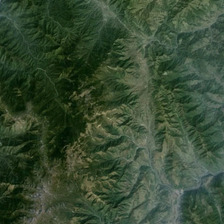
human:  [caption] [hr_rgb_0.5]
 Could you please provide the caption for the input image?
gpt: every mountain is very tall .

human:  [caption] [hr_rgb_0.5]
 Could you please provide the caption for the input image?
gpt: many rivers run down the hill .

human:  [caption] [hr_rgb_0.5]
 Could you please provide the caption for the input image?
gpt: many rivers run down the hill .

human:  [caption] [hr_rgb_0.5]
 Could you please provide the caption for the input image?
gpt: every mountain is very tall .

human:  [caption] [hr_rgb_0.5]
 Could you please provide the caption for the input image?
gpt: many rivers run down the hill .